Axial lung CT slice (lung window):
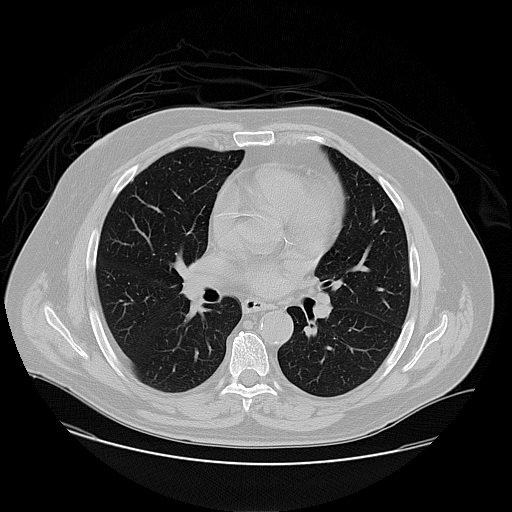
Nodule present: no